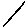
Label: line